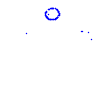
Particle: proton